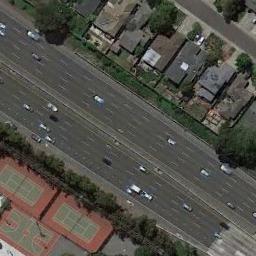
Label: tennis_court